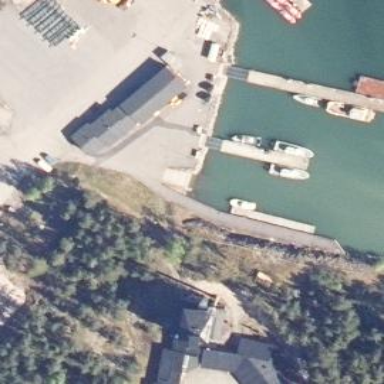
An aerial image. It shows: Slipway on leisure land.